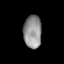
Tissue: lung
Cell type: Epithelial cells
Senescence score: 0.2133
Nuclear area (px): 576
Mean DAPI intensity: 145.875